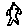
Label: fish